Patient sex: M
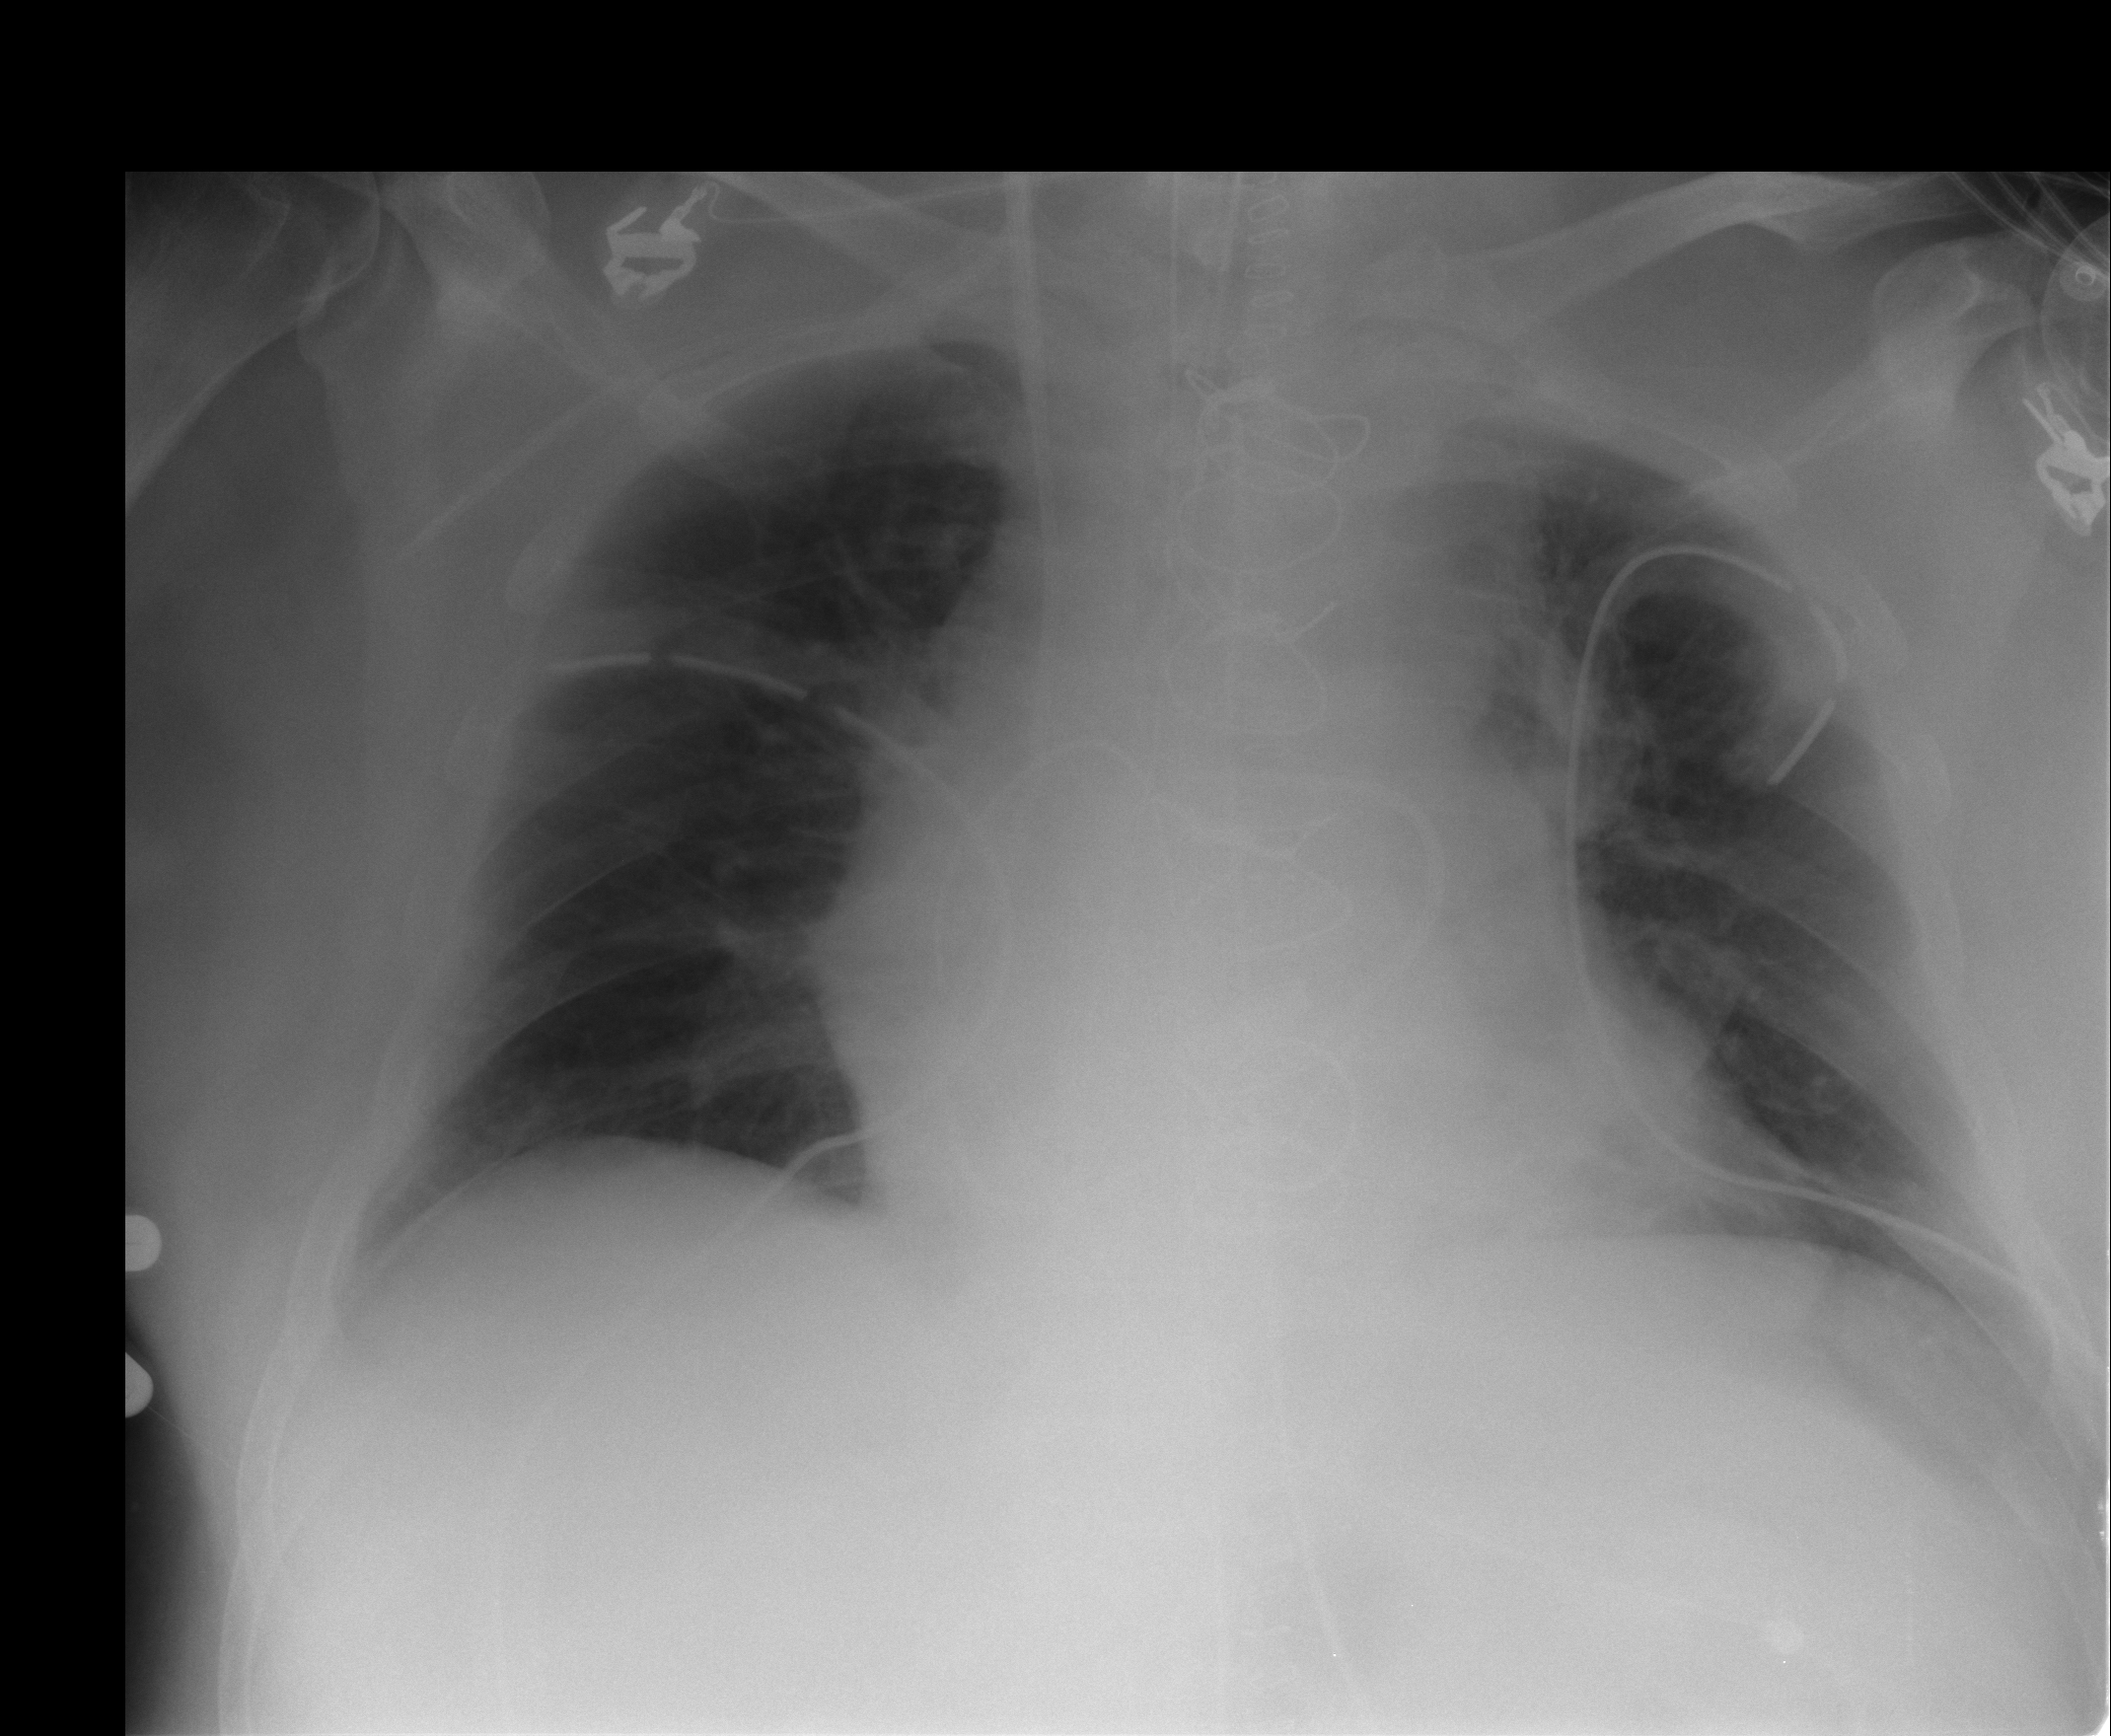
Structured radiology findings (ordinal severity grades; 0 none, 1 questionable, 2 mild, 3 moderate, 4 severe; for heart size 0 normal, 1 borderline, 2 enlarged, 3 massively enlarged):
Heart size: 2
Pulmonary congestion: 0
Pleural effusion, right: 0
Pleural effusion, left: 0
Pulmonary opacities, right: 0
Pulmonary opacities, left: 0
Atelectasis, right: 2
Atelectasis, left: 2